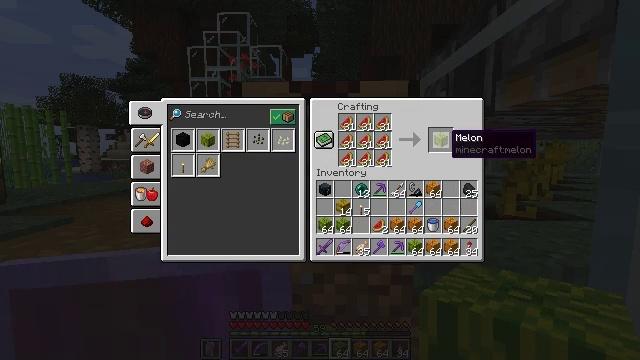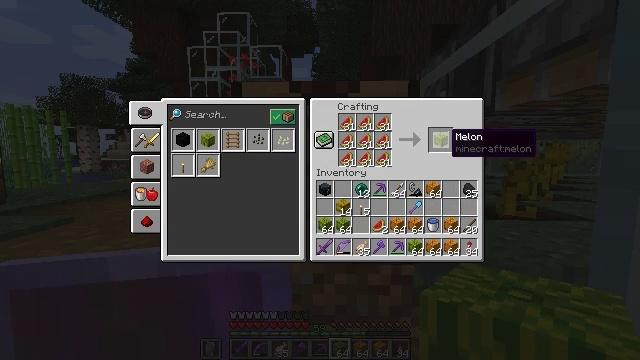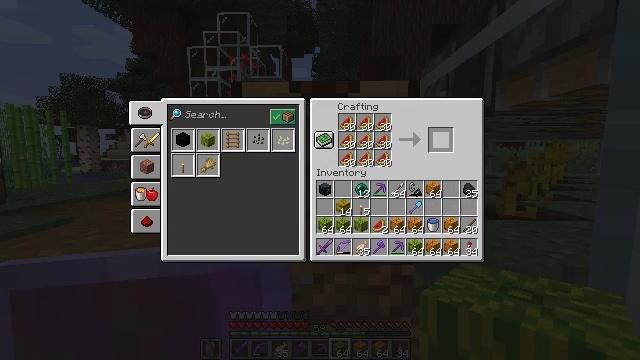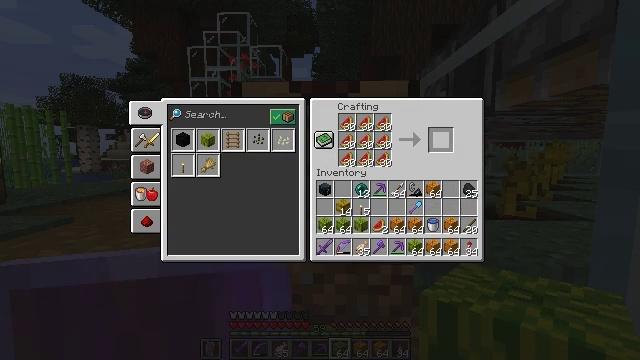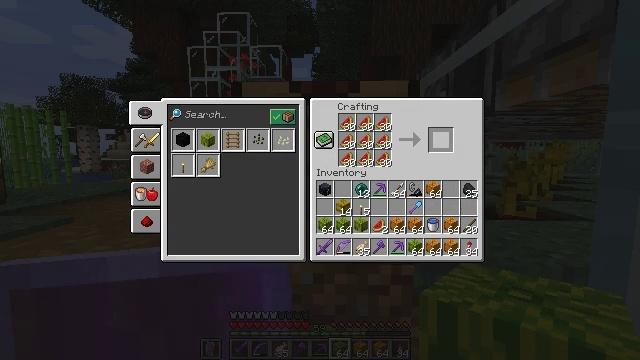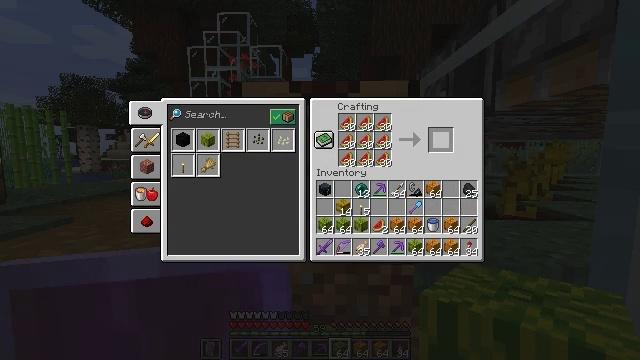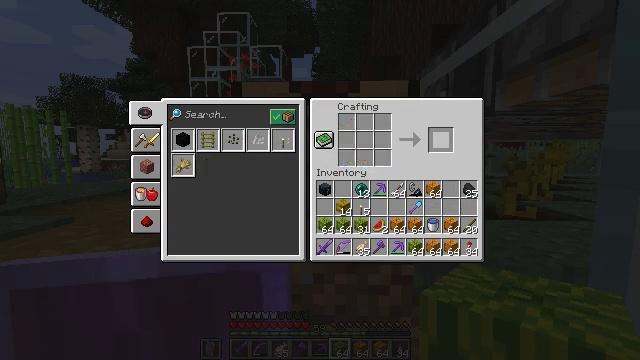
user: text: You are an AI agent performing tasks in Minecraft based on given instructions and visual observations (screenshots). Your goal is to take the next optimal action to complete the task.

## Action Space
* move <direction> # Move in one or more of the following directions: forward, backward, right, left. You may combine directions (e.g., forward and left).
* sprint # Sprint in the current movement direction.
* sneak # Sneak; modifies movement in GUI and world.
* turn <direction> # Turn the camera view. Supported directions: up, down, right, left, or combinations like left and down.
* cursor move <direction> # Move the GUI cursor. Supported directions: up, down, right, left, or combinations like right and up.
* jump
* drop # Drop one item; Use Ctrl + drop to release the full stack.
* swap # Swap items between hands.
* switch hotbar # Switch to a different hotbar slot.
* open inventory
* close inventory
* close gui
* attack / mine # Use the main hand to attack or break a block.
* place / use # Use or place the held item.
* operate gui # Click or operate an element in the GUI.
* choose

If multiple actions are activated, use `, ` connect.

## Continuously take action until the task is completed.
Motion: motion action
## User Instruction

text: Create a melon using the crafting table.
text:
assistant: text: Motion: sneak
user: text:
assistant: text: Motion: sneak, operate gui
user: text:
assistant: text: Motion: sneak, operate gui
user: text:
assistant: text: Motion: sneak, operate gui
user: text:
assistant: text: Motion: sneak, operate gui
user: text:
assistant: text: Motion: sneak, operate gui
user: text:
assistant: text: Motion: sneak, operate gui